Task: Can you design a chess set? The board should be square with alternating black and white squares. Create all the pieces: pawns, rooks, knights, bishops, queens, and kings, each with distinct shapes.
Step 3522:
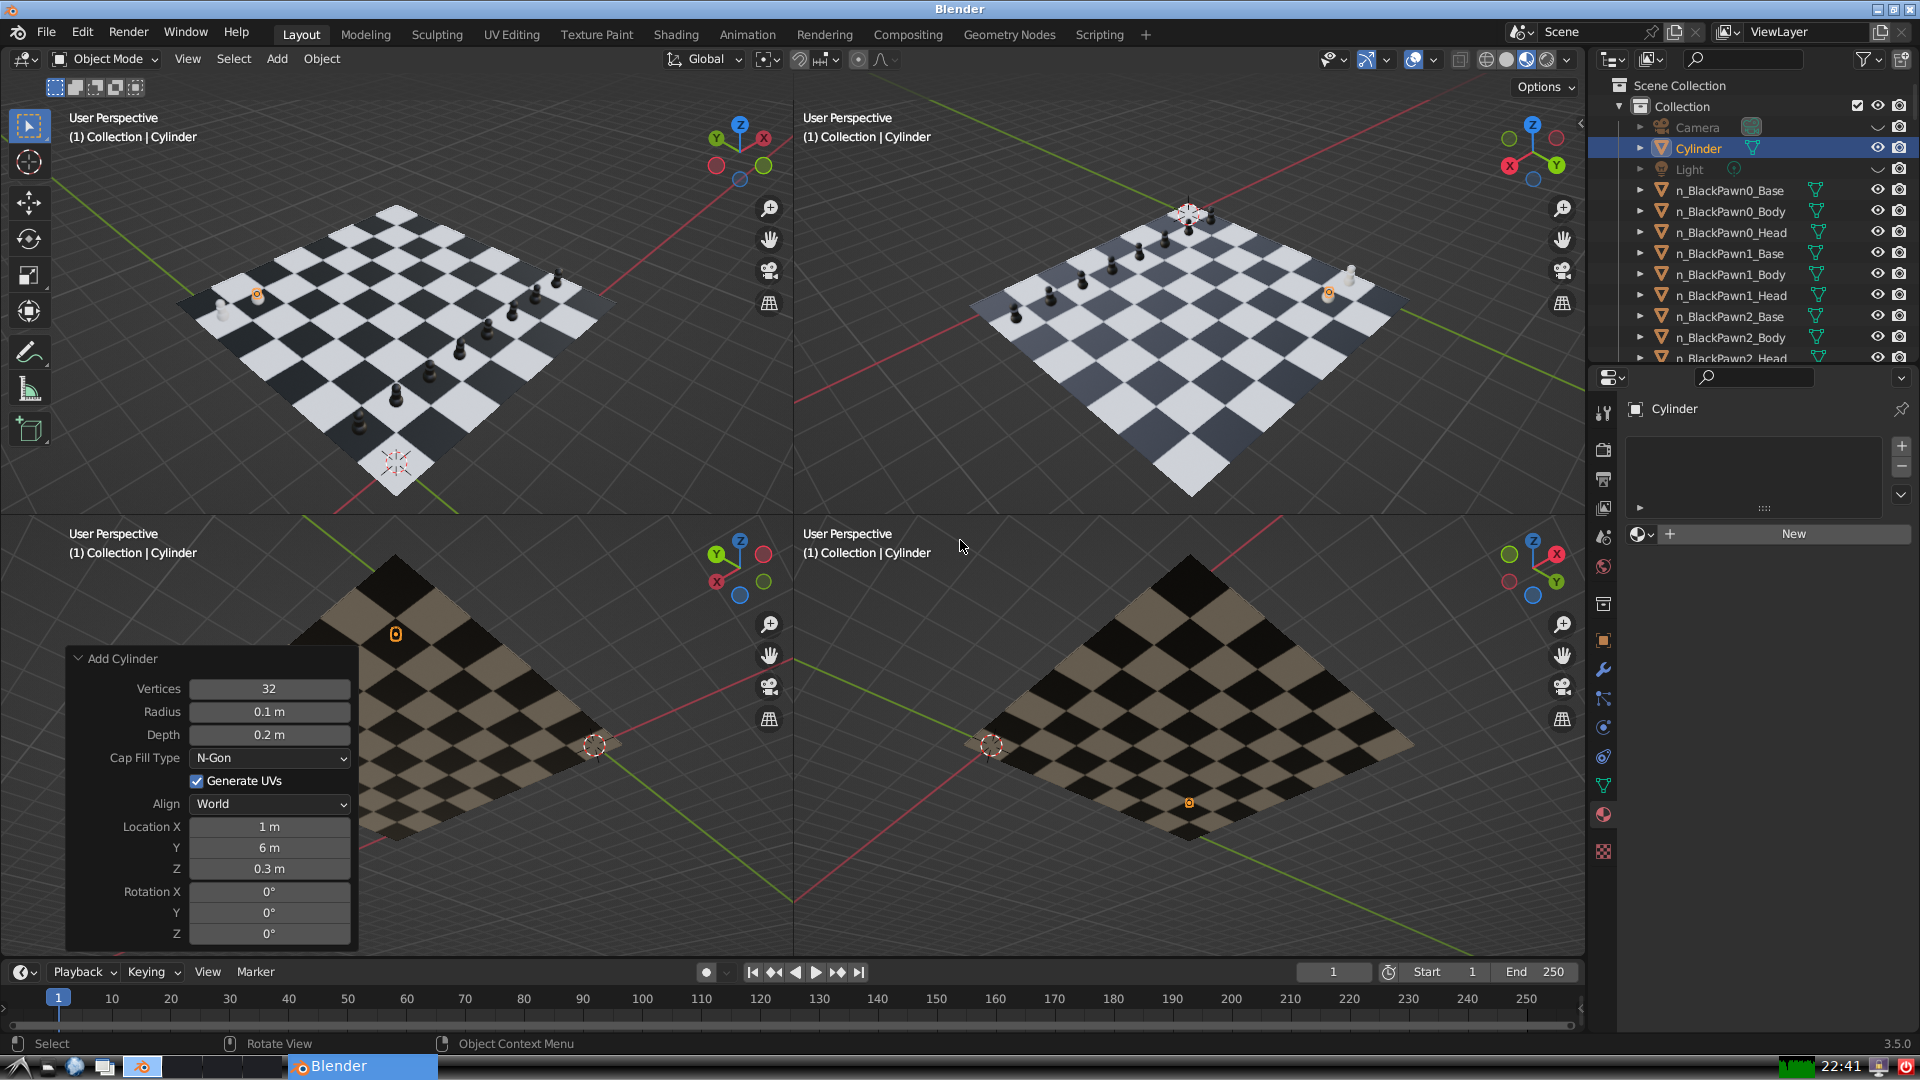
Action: {"mouse_move": [1608, 631]}